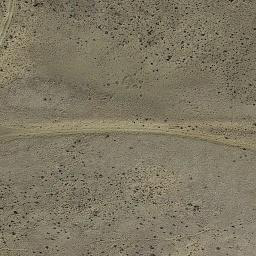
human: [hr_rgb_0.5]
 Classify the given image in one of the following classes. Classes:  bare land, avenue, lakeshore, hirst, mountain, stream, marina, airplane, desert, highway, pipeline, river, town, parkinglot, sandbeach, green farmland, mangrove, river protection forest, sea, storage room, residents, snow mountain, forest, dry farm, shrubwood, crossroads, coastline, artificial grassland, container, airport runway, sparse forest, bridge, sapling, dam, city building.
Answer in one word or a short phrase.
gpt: bare land